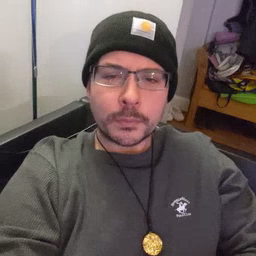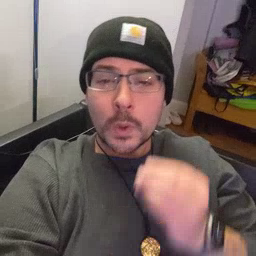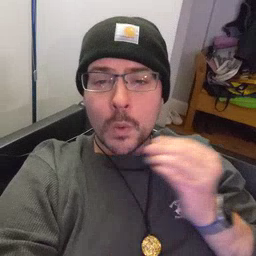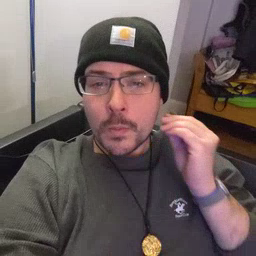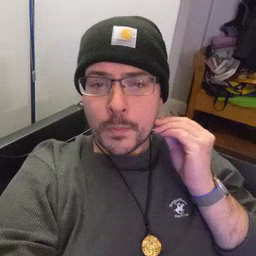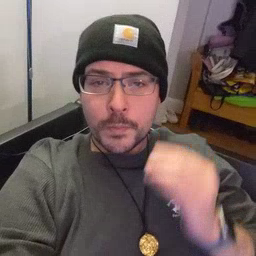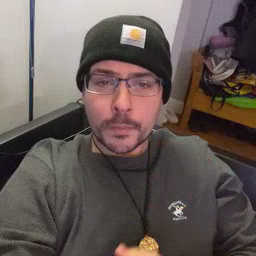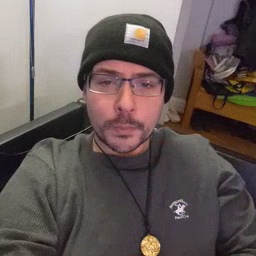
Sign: home